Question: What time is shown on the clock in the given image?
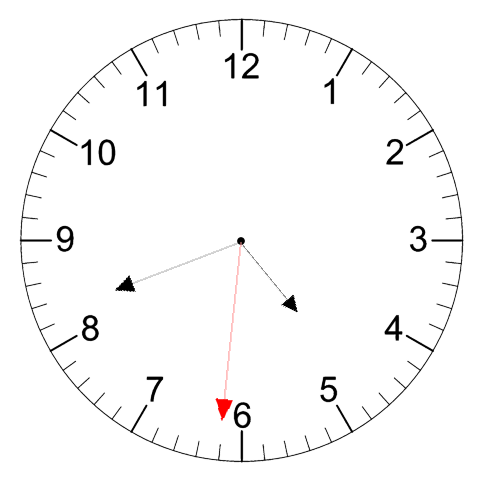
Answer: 04:41:31